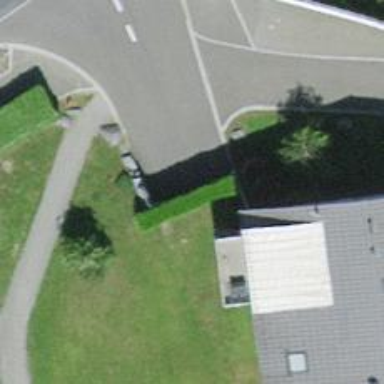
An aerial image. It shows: Parking entrance.